Question: When I apply a rotation transform to a 'UITextView' and then click inside to begin editing, it appears that the content size is automatically being made wider. The new width of the content view is the width of the rotated view's bounding box. For example, given a text box of width 500 and height 400, and rotated by 30 degrees, the new content width would be:
'''
(500 * cos(30)) + (400 * sin(30)) = 633
'''
Or graphically:

Interestingly, if you are already editing the text view and THEN apply the transform, then it appears that no modification is made to the content size. So it appears that sometime around the start of text editing, the text view looks at its 'frame' property and adjusts the content size based on the frame width. I imagine the solution to this is to tell it to use the 'bounds' property instead, however I don't know where to do this, as I'm not sure exactly where the text view is deciding to modify the content size.
I have googled but can't seem to find any references to using transformed UITextViews. Does anybody have any ideas about this?
'''
- (IBAction)rotateButtonTapped:(id)sender {
if (CGAffineTransformIsIdentity(self.textView.transform)) {
self.textView.transform = CGAffineTransformMakeRotation(30.0 * M_PI / 180.0);
}
else {
self.textView.transform = CGAffineTransformIdentity;
}
NSLog(@"contentsize: %.0f, %.0f", textView.contentSize.width, textView.contentSize.height);
}
'''
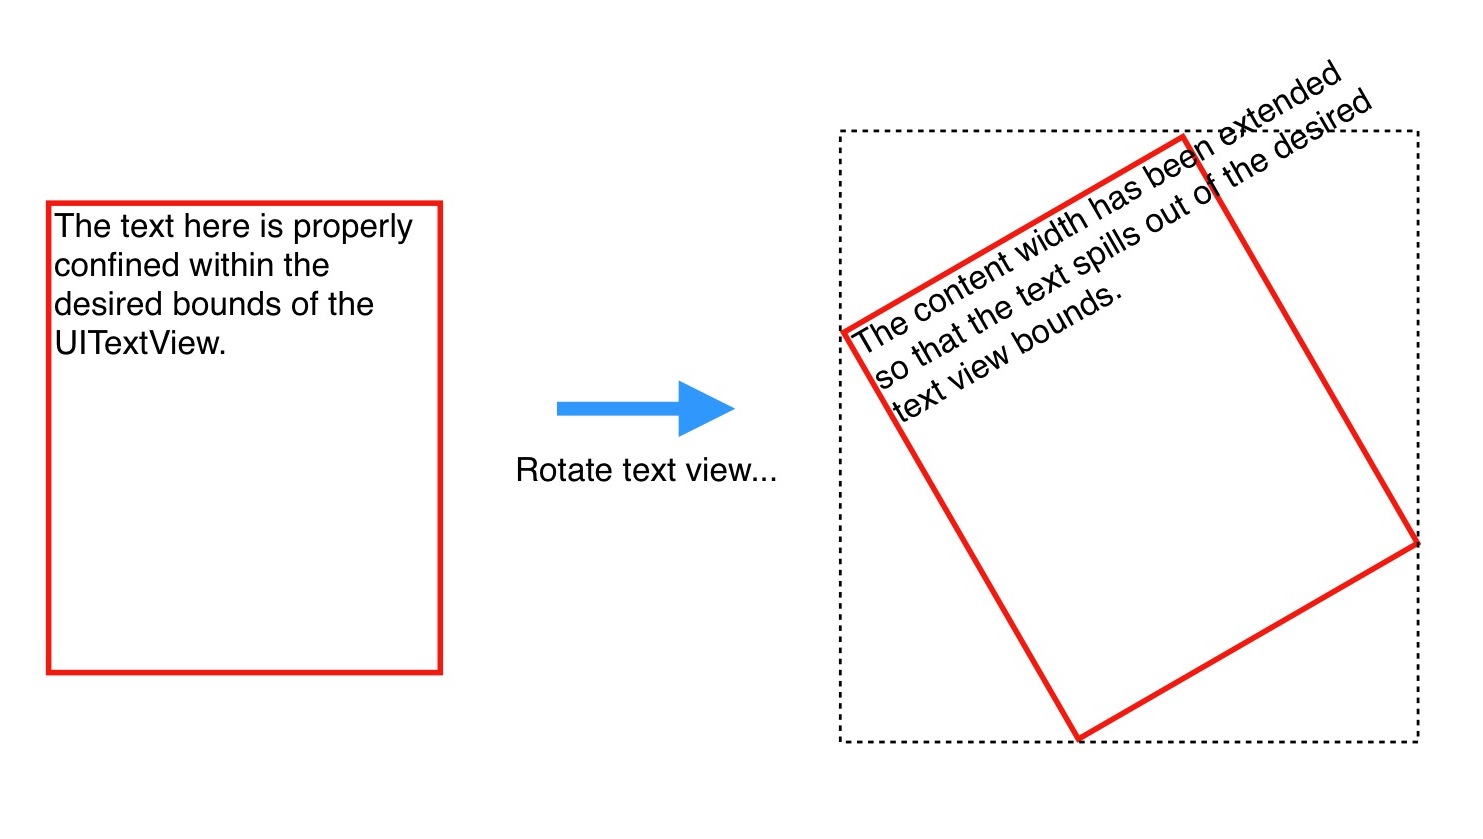
Answer: I was also stuck with this problem.
The only solution which I found was to create an instance of UIView and add the UITextView as a subview. Then you can rotate the instance of UIView and UITextView will work just fine.
'''
UITextView *myTextView = [[UITextView alloc] init];
[myTextView setFrame:CGRectMake(0, 0, 100, 100)];
UIView *myRotateView = [[UIView alloc] init];
[myRotateView setFrame:CGRectMake(20, 20, 100, 100)];
[myRotateView setBackgroundColor:[UIColor clearColor]];
[myRotateView addSubview:myTextView];
myRotateView.transform = CGAffineTransformMakeRotation(0.8);
[[self view] addSubview:myRotateView];
'''